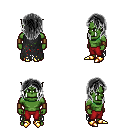
a pixel art fantasy rpg character, male body template, orc, green skin, black tattered cape, red pants, gray long hairstyle, leather bracers, gold boots, four views (front, back, left, right), 2x2 character sprite sheet, small pixel art, hard edges, no anti-aliasing